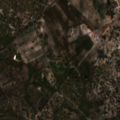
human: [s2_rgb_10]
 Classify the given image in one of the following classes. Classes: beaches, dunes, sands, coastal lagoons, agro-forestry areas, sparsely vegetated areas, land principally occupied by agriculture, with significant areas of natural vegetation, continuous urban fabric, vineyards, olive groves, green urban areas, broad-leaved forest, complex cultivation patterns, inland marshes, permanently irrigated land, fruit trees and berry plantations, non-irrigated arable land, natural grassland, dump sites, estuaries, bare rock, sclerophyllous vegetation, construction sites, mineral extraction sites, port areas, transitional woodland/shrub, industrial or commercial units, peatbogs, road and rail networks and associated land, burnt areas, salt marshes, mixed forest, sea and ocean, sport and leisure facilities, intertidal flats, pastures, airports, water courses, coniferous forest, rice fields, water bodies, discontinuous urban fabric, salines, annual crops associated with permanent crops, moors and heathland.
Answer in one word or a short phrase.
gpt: continuous urban fabric